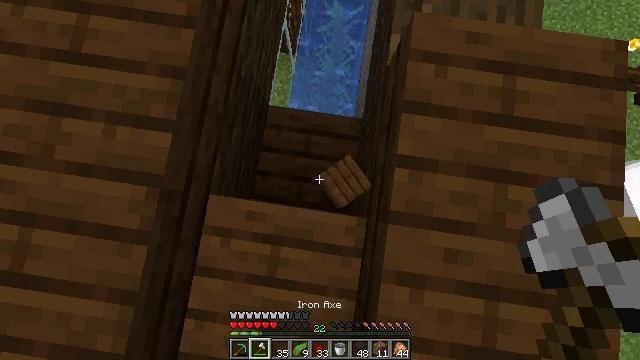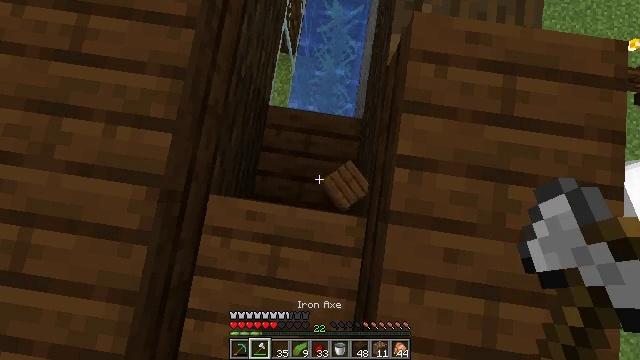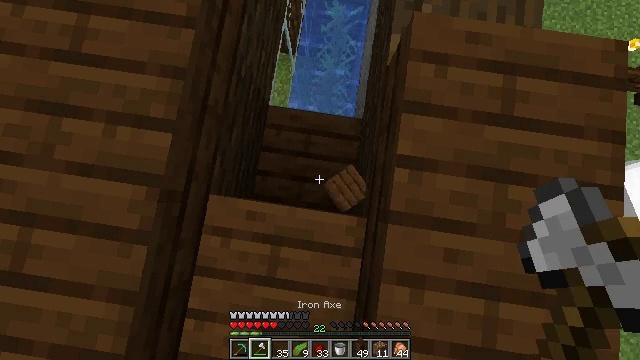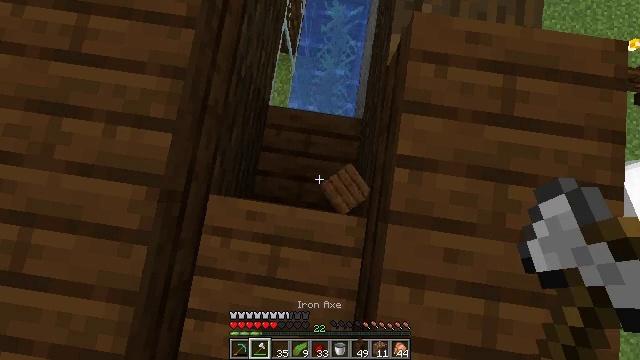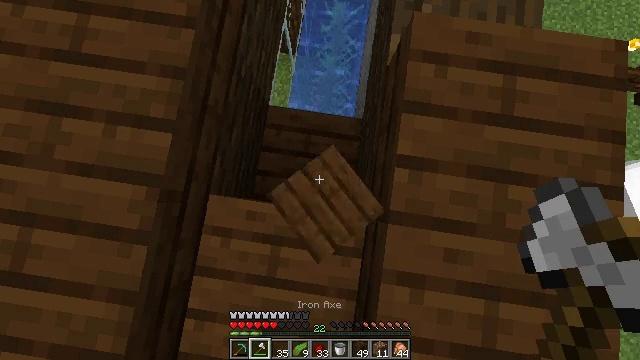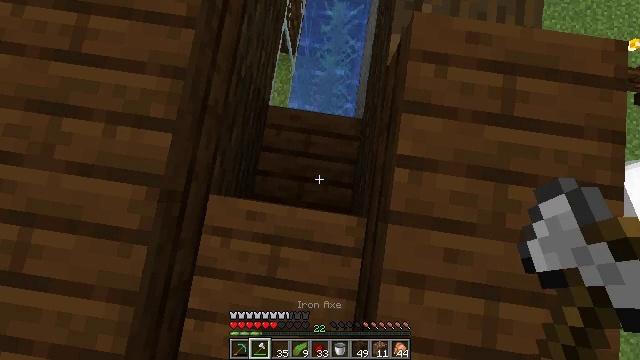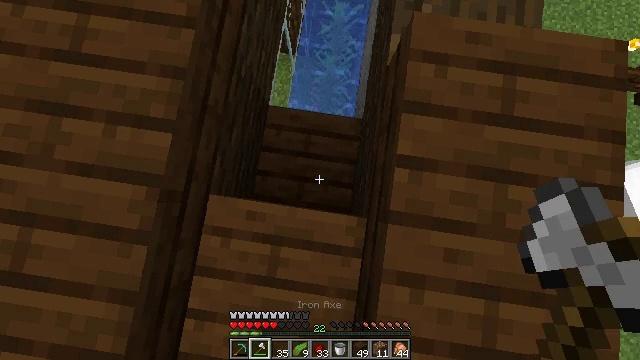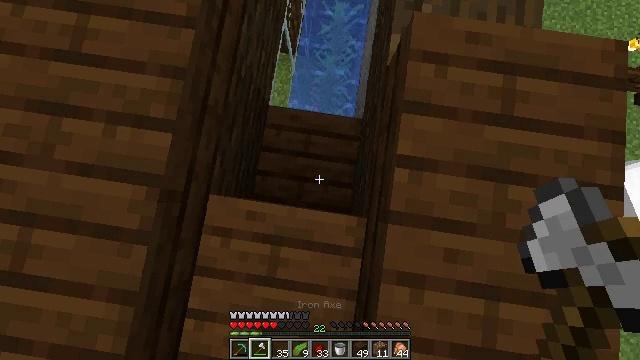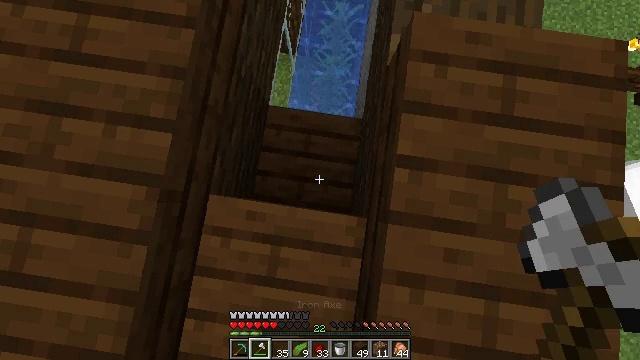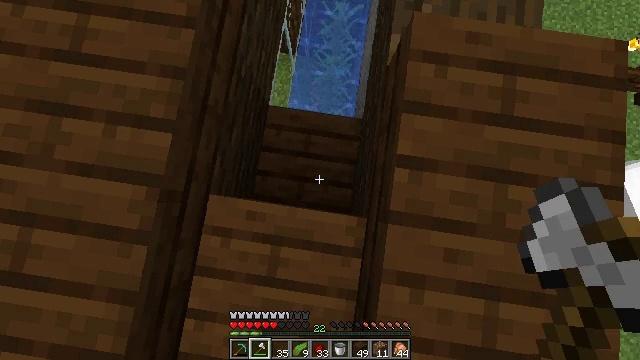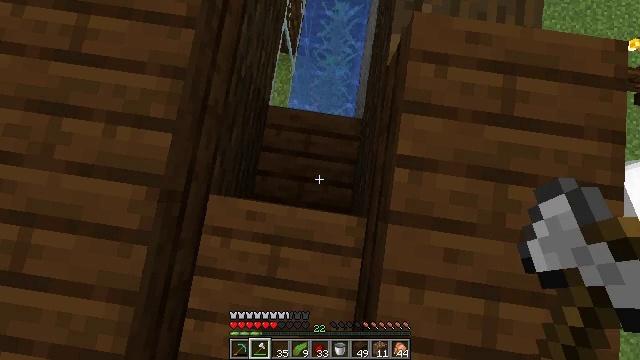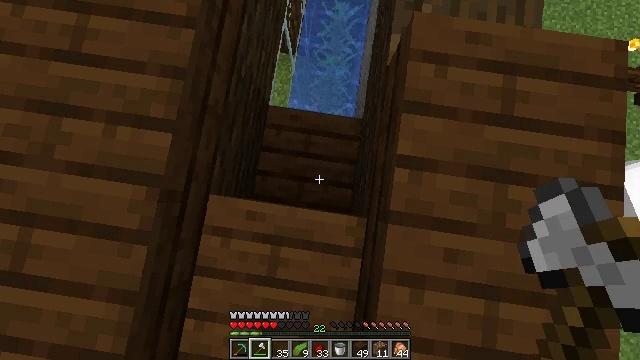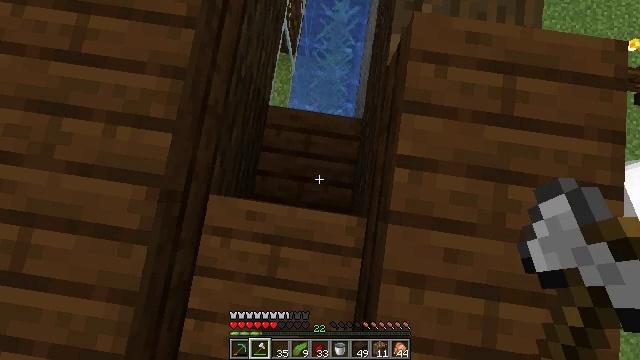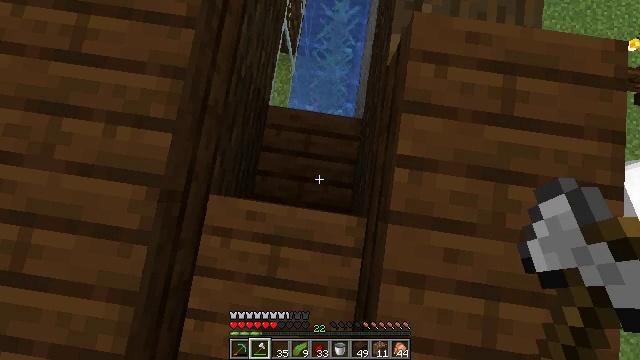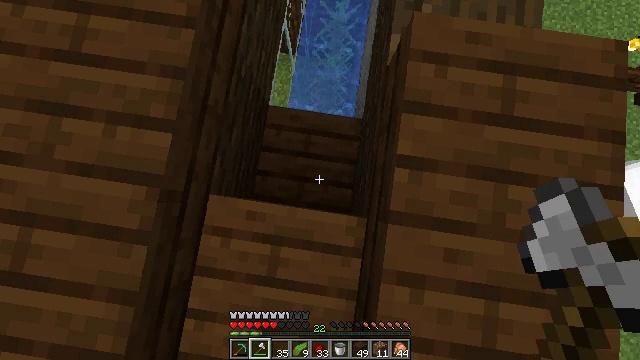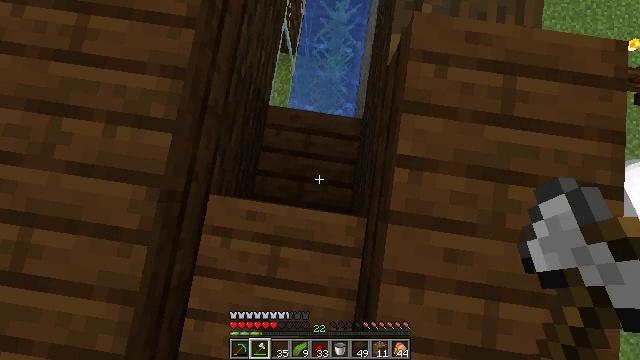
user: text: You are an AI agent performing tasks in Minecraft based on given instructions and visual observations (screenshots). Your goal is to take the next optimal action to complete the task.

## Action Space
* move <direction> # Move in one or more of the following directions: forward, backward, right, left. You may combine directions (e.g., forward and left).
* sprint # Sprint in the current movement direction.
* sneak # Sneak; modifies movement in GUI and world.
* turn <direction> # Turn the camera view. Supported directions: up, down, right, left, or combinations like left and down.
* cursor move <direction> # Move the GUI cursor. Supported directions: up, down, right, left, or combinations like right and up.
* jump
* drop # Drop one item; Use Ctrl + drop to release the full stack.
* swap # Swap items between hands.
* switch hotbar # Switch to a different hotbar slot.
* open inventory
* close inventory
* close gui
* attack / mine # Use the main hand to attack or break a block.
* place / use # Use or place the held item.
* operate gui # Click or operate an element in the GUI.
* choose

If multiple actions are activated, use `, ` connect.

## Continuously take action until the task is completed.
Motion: motion action
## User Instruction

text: Collect dark oak planks from a structure.
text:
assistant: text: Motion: no_op
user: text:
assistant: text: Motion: no_op
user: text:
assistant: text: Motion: no_op
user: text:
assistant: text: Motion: no_op
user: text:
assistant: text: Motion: no_op
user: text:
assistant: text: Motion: no_op
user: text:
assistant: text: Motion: no_op
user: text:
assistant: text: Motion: no_op
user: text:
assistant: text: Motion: no_op
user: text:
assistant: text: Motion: no_op
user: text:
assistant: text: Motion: no_op
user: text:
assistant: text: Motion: no_op
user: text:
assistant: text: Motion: no_op
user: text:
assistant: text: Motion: no_op
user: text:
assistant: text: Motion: no_op
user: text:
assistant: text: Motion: no_op
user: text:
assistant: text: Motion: no_op
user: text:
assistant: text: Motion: no_op
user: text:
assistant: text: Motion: turn right
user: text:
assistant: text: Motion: no_op
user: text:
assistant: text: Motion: no_op
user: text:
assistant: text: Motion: move left
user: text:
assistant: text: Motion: move left
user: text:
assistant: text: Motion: no_op
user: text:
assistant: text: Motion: no_op
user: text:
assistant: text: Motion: no_op
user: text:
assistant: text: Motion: no_op
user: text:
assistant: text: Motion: no_op
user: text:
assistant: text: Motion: turn right
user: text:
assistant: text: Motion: turn right